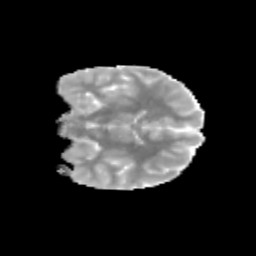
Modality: MD
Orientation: coronal
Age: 11
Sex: female
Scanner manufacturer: siemens
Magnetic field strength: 3 T
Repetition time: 3.8 s
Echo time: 0.07 s